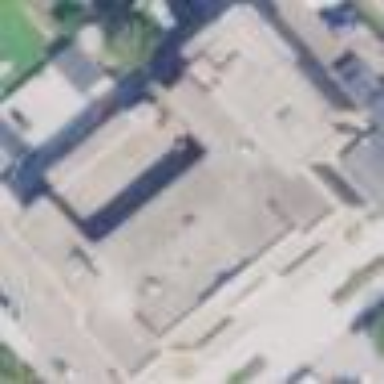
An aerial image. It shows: School building.